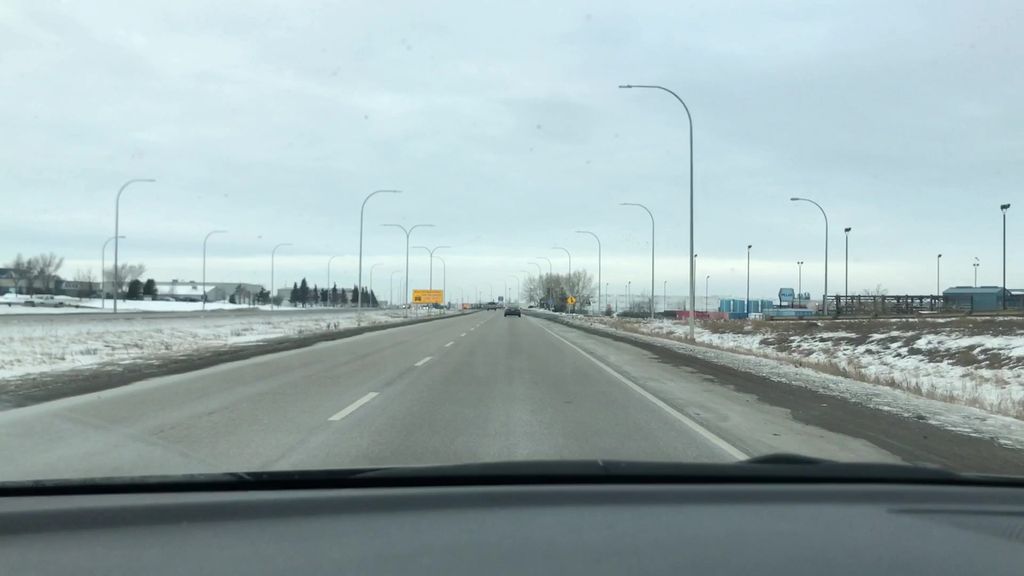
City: edmonton